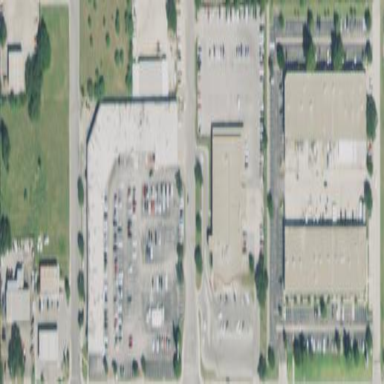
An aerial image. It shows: Retail area.